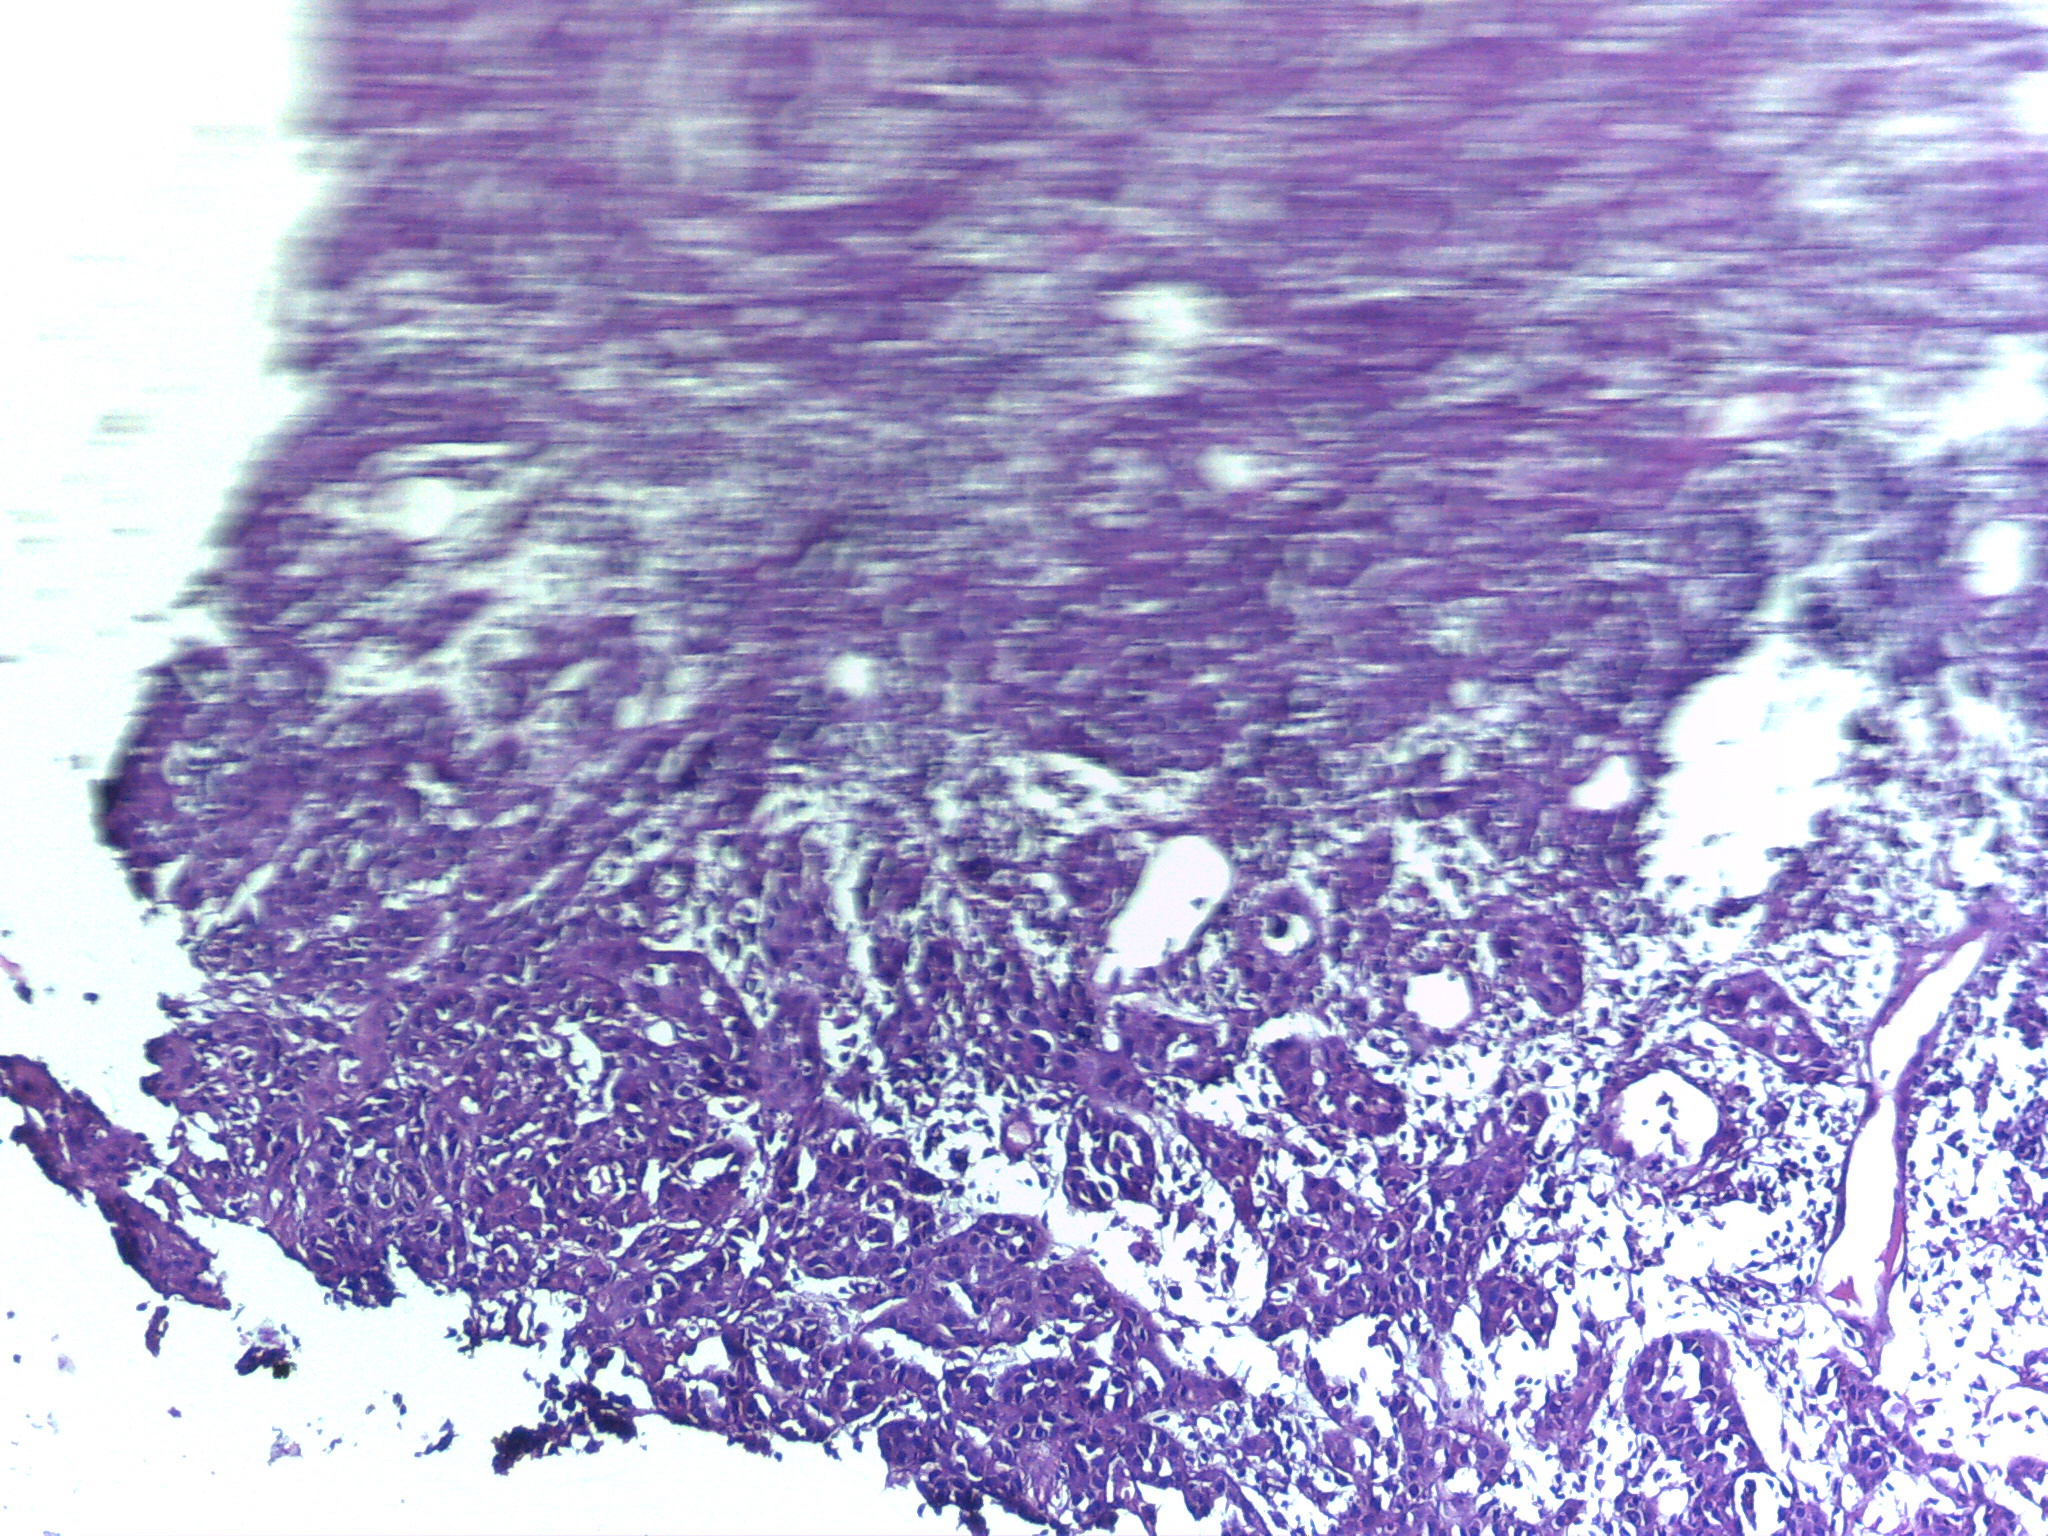
Diagnosis: OSCC